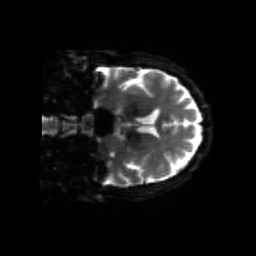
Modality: sbref
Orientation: coronal
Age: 70
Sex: male
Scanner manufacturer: siemens
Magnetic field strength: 3 T
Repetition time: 4.71 s
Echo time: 0.0906 s